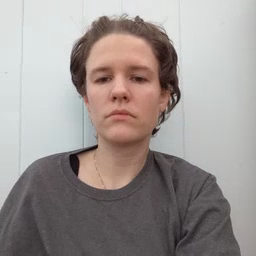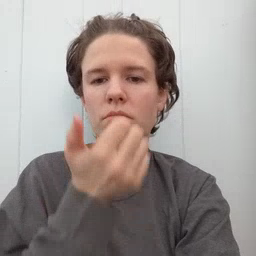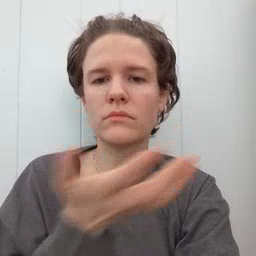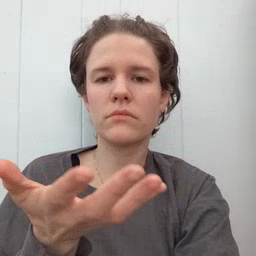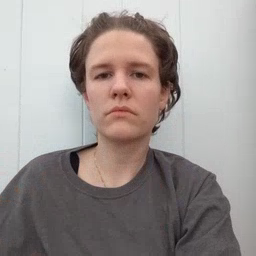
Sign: every